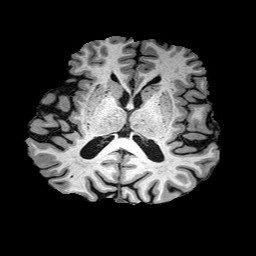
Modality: T1w
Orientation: coronal
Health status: healthy